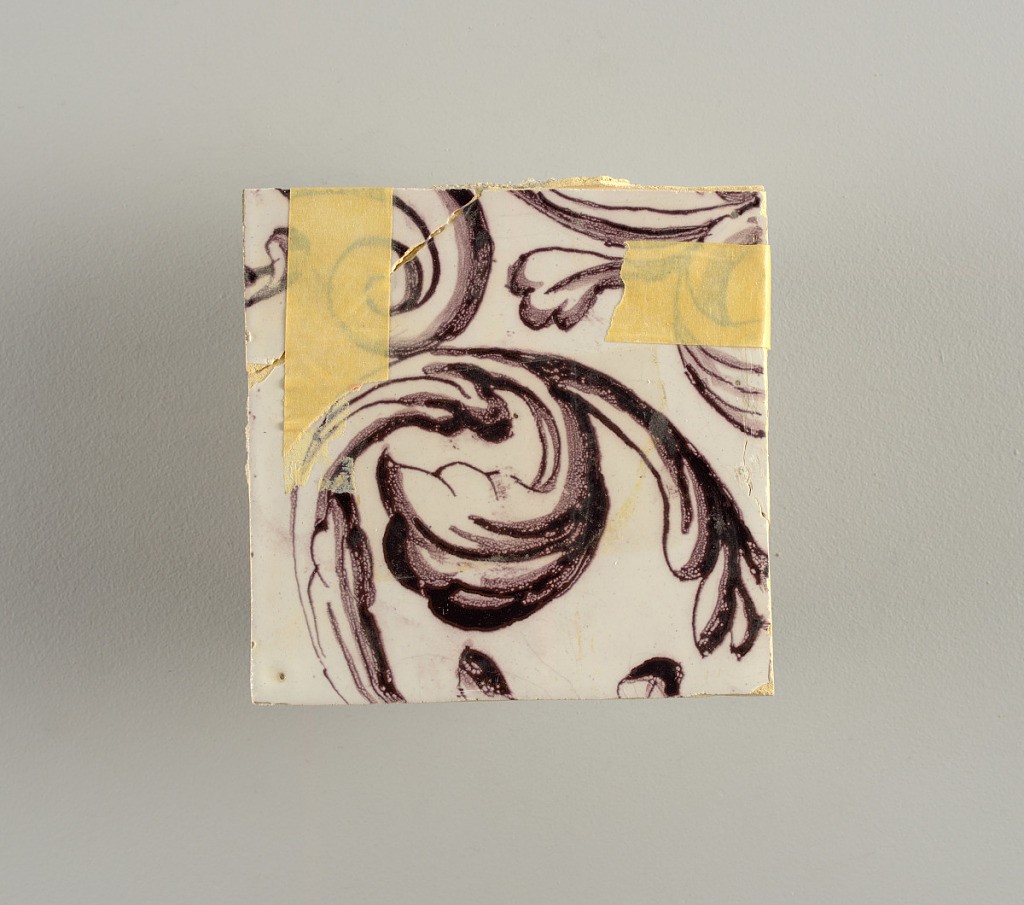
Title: Tile wall facing
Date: ca. 1725
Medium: Tin-glazed earthenware, underglaze
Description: Horizontal rectangle.  Thirty tiles wide and twenty-three tiles high with opening for fireplace eleven tiles wide and ten high.  Foliage arabesques disposed about three vertical axes from which are emphazised by urns at center and right, and at left by the figure of a standing woman carrying an infant on her arm and accompanied by two children.